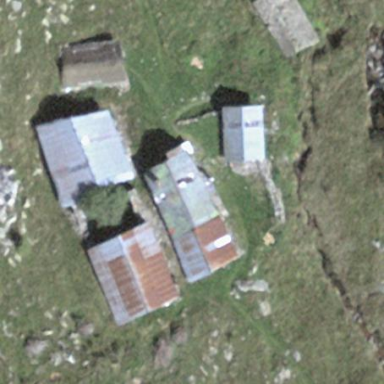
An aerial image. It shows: House that doubles as wilderness hut for tourism.